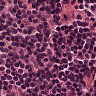
Metastatic tissue present: no